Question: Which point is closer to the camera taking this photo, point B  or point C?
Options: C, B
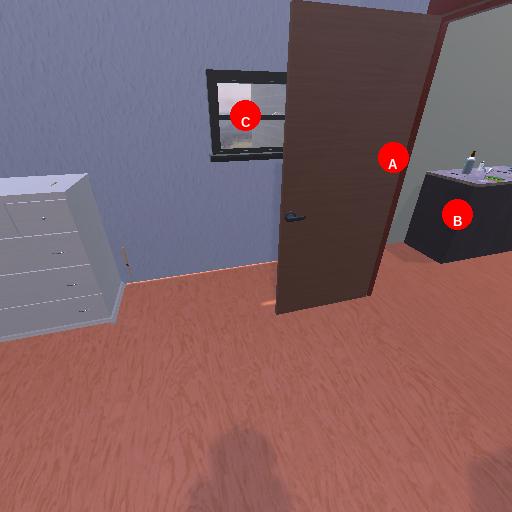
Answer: C